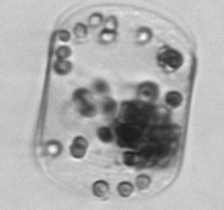
Label: Guinardia_flaccida